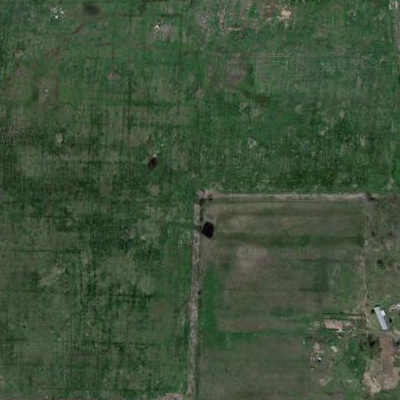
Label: aGrass